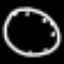
Label: clock